Question: '''
- (void)viewDidLoad
{
[super viewDidLoad];
CLLocationCoordinate2D currentLocation;
currentLocation.latitude = self.mapView.userLocation.location.coordinate.latitude;
currentLocation.longitude = self.mapView.userLocation.location.coordinate.longitude;
CLLocationCoordinate2D otherLocation;
otherLocation.latitude = [lati doubleValue];
otherLocation.longitude = [longi doubleValue];
MKPointAnnotation *mka = [[MKPointAnnotation alloc]init];
mka.Coordinate = otherLocation;
mka.title = @"!";
[self.mapView addAnnotation:mka];
self.mapView.delegate = self;
MKMapPoint *pointsArray = malloc(sizeof(CLLocationCoordinate2D));
pointsArray[0]= MKMapPointForCoordinate(currentLocation);
pointsArray[1]= MKMapPointForCoordinate(otherLocation);
routeLine = [MKPolyline polylineWithPoints:pointsArray count:2];
free(pointsArray);
[self.mapView addOverlay:routeLine];
}
'''
I am using this code to display polyline between to coordinates but i am getting this straight line. How to fix this issue.

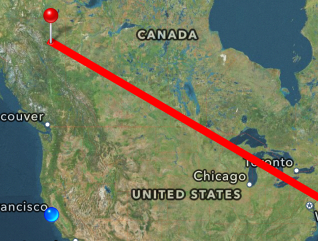
Answer: Based on your screenshot which shows the line not starting at the user location but apparently at some remote location to the east (probably 0,0 which is in the Atlantic Ocean off the coast of Africa)...
Your potential issue is that you are trying to read the userLocation coordinates in 'viewDidLoad' but the map might not have obtained the location yet in which case you will be plotting from 0,0.
Make sure 'showsUserLocation' is 'YES' and read the userLocation and create the polyline in the 'didUpdateUserLocation' delegate method instead.
Also remember that 'didUpdateUserLocation' can be called multiple times if the device is moving or the OS gets a better location. This can cause multiple lines to be drawn (after you've moved the overlay creation there) if you don't account for it. You could remove existing overlays before adding a new one or just not add the overlay if it was already done.
---
In addition, please note the following:
The code posted tries to draw a line between points but this:
'''
MKMapPoint *pointsArray = malloc(sizeof(CLLocationCoordinate2D));
'''
allocates space for point only.
Another issue is that it uses the size of CLLocationCoordinate2D instead of MKMapPoint which is what you are putting in the array (though this isn't technically creating a problem because those two structs happen to be the same size).
Try changing that line to:
'''
MKMapPoint *pointsArray = malloc(sizeof(MKMapPoint) * 2);
'''
Note that you can also just use the 'polylineWithCoordinates' method so you don't have to convert the CLLocationCoordinate2Ds to MKMapPoints.